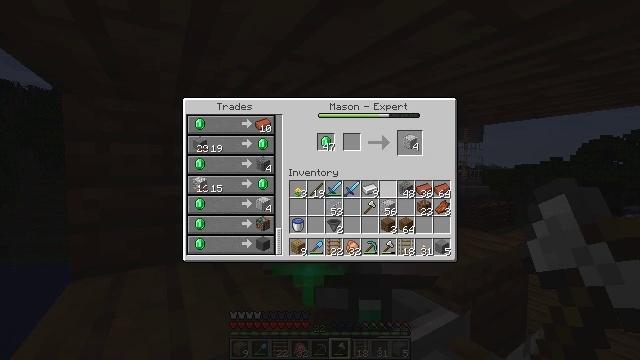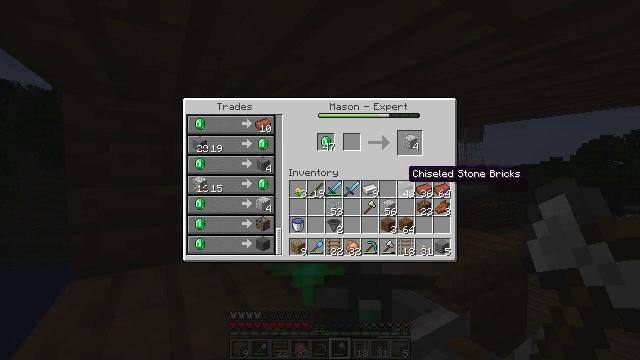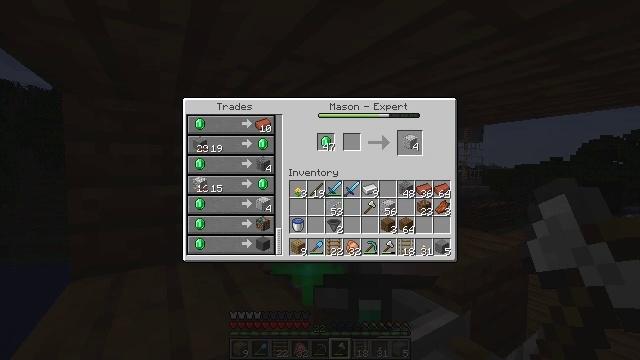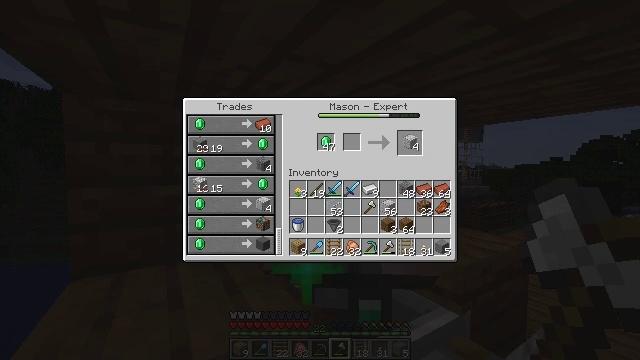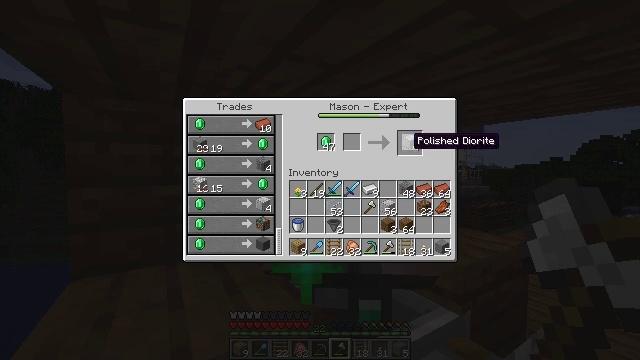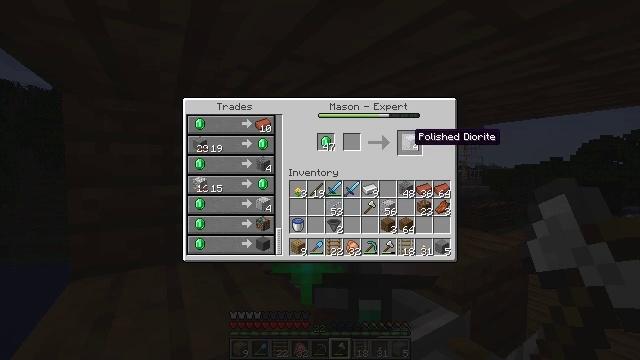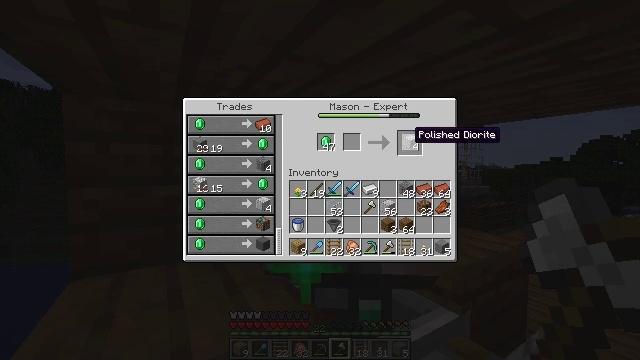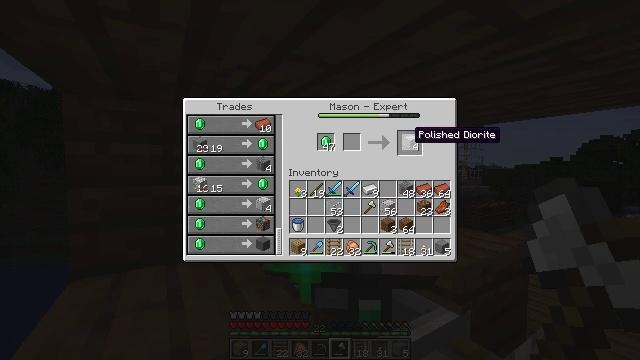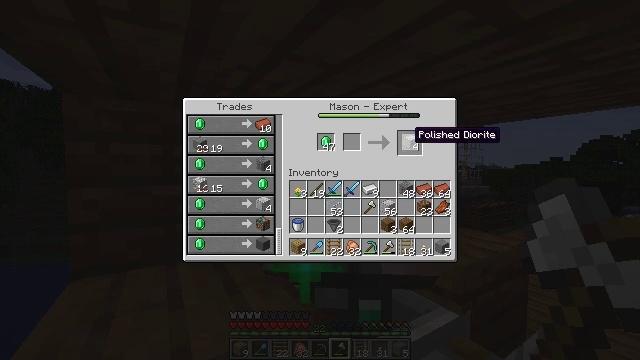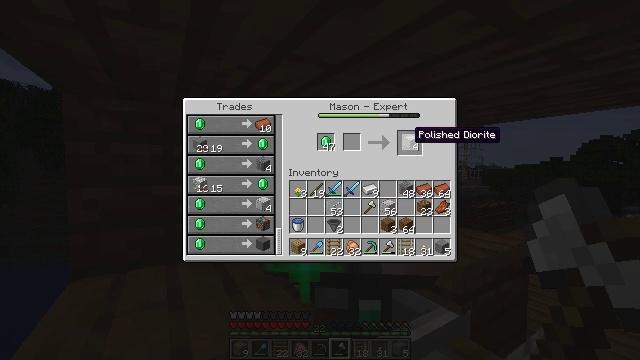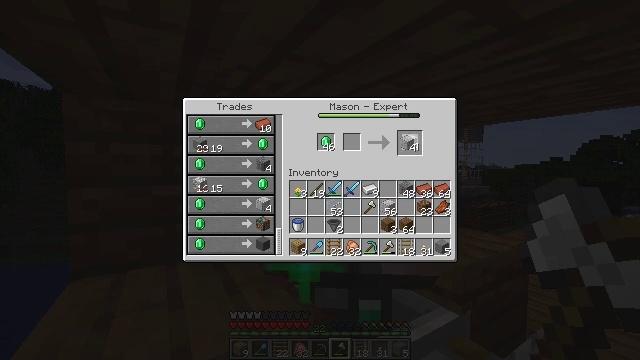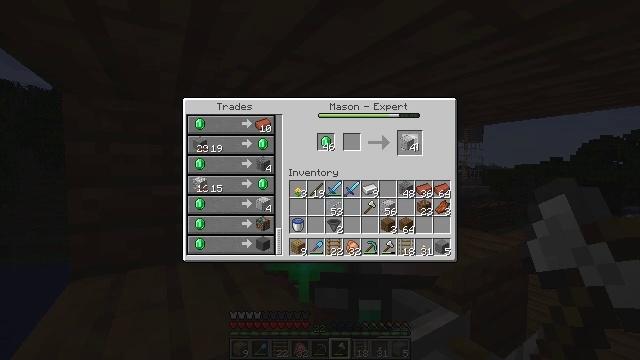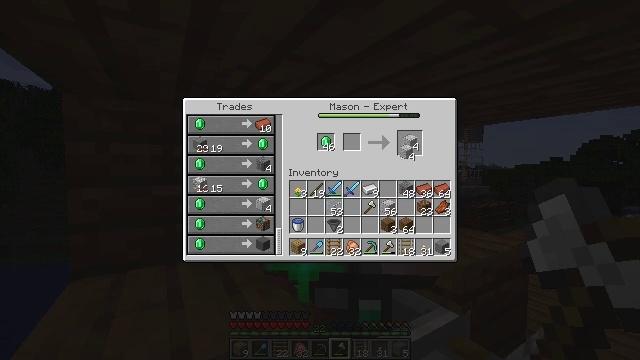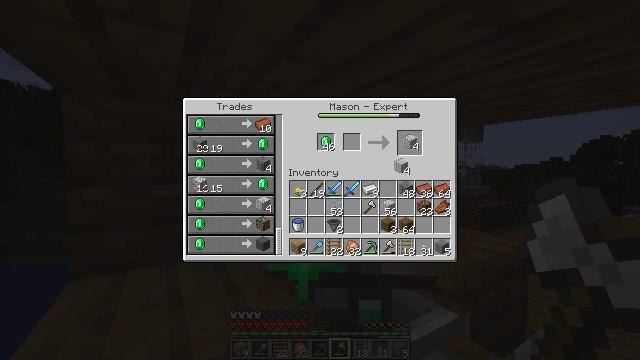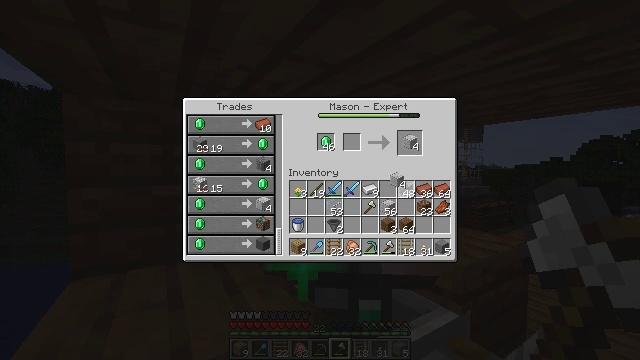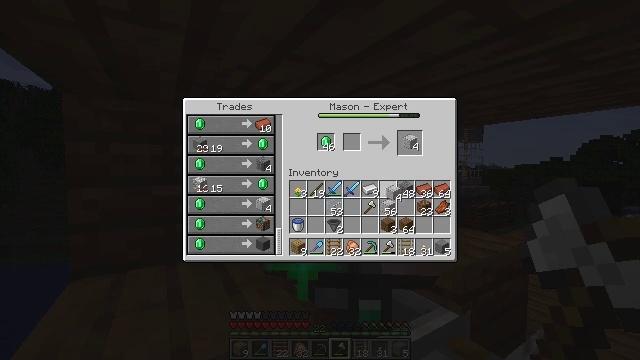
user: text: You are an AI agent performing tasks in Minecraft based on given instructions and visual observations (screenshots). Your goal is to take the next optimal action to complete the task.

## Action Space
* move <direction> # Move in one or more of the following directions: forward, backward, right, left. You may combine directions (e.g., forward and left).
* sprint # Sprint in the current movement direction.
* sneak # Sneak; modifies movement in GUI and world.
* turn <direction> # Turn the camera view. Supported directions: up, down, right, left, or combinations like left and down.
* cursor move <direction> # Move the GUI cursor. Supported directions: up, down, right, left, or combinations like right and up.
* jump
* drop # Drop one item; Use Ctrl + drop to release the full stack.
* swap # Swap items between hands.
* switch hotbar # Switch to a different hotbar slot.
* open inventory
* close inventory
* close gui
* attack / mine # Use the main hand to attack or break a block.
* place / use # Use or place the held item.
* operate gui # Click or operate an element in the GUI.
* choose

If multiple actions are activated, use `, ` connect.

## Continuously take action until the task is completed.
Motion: motion action
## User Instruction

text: Create polished diorite by combining diorite in the crafting interface.
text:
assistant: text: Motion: cursor move up
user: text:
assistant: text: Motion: cursor move up
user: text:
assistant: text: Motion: cursor move up
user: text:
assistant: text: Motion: cursor move up
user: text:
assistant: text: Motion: no_op
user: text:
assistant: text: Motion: no_op
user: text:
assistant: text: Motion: no_op
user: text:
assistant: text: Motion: no_op
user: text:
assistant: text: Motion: no_op
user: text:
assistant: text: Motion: operate gui
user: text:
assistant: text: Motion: operate gui
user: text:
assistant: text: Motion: cursor move down, operate gui
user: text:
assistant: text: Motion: cursor move down
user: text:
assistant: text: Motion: cursor move down
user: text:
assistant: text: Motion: cursor move down
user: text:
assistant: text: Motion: no_op
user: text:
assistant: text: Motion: no_op
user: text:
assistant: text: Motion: no_op
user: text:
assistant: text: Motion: no_op
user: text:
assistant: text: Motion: no_op
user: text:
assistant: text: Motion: no_op
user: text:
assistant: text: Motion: operate gui
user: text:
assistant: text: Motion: operate gui
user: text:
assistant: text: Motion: operate gui
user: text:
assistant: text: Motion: no_op
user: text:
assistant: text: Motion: no_op
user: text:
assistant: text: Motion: no_op
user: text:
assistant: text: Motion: cursor move up
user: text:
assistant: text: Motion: cursor move right and up
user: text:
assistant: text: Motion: cursor move up